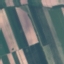
Land use / land cover: AnnualCrop